Question: In my cocoa app I have the entitlement 'com.apple.security.files.bookmarks.app-scope' added to my .entitlement
When I submit this app to the mac app store, I was asked to add entitlement. I click on the "entitlement" drop down, I just couldn't find this entitlement:

am I missing something here? or this entitlement doesn't need to be added when submitting app?
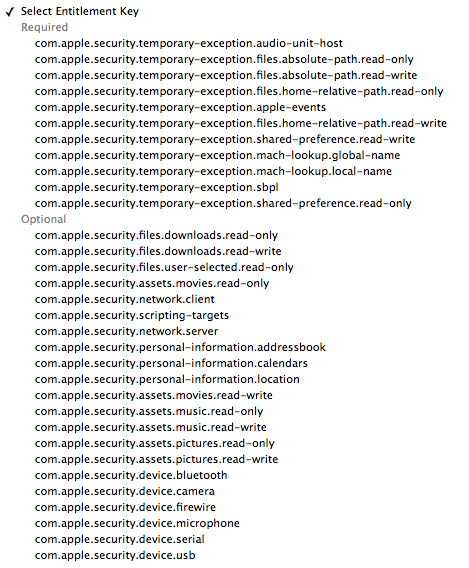
Answer: You don't need to declare the use of this entitlement when submitting to the App Store. You no longer even need to include it in your app at all for bookmarks to work, but I don't that always works and including it is harmless.